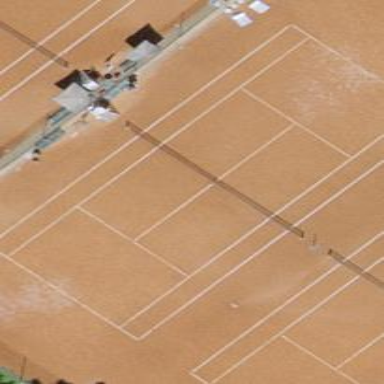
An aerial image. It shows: Sandy tennis court.